Question: I need to have an observable list of a type that will be displayed in a TableView with one single column, that when selected will display the rest of its information on the right. The TableView is wrapped in a TitledPane, which is wrapped in an Accordion. See image below:

As you can see in this scenario I don't want to show the Column Header.
I tried following the instruction <URL>:
'''
Pane header = (Pane) list.lookup("TableHeaderRow");
header.setMaxHeight(0);
header.setMinHeight(0);
header.setPrefHeight(0);
header.setVisible(false);
'''
However, it appears to not be working for JavaFX 8. The lookup("TableHeaderRow") method returns null which makes me think that the "TableHeaderRow" selector no longer exist.
Is there an updated workaround for removing/hiding the table header in JavaFX 8?
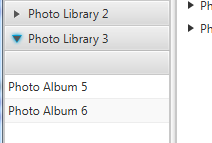
Answer: As observed in the comments, lookups do not work until after CSS has been applied to a node, which is typically on the first frame rendering that displays the node. Your suggested solution works fine as long as you execute the code you have posted after the table has been displayed.
For a better approach in this case, a single-column "table" without a header is just a 'ListView'. The 'ListView' has a <URL>. I would use a 'ListView' in your scenario, instead of hacking the css to make the header disappear:
'''
ListView<Album> albumList = new ListView<>();
albumList.setCellFactory((ListView<Album> lv) ->
new ListCell<Album>() {
@Override
public void updateItem(Album album, boolean empty) {
super.updateItem(album, empty);
if (empty) {
setText(null);
} else {
// use whatever data you need from the album
// object to get the correct displayed value:
setText(album.getTitle());
}
}
}
);
albumList.getSelectionModel().selectedItemProperty()
.addListener((ObservableValue<? extends Album> obs, Album oldAlbum, Album selectedAlbum) -> {
if (selectedAlbum != null) {
// do something with selectedAlbum
}
);
'''